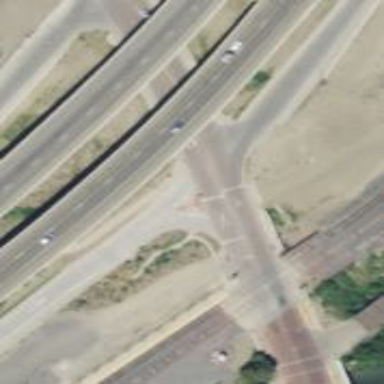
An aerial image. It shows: Marked road crossing.